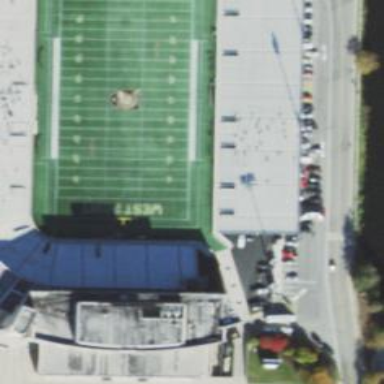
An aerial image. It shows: Stadium primarily used for American football.